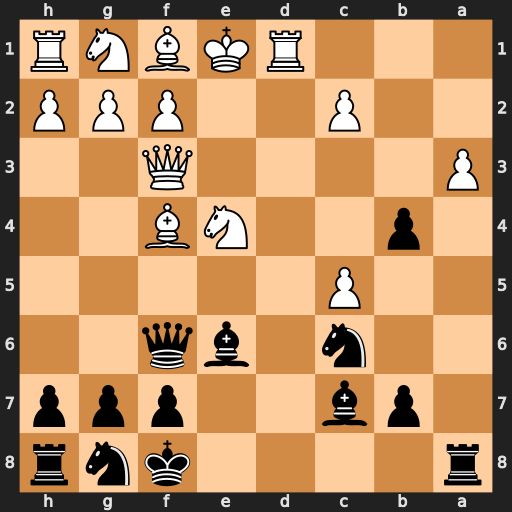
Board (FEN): r4knr/1pb2ppp/2n1bq2/2P5/1p2NB2/P4Q2/2P2PPP/3RKBNR
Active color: b
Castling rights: K
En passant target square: -
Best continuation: Qxf4 Qxf4 Bxf4